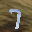
Label: 7